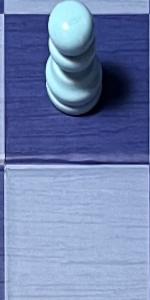
Label: Empty